Interaction volume radius: 5 \u00c5
Interaction volume height: 10 \u00c5
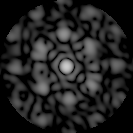
Disorder parameter: 0.5556